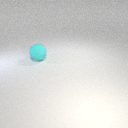
large cyan rubber sphere